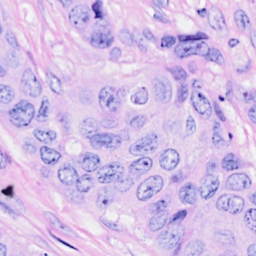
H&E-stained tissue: Breast